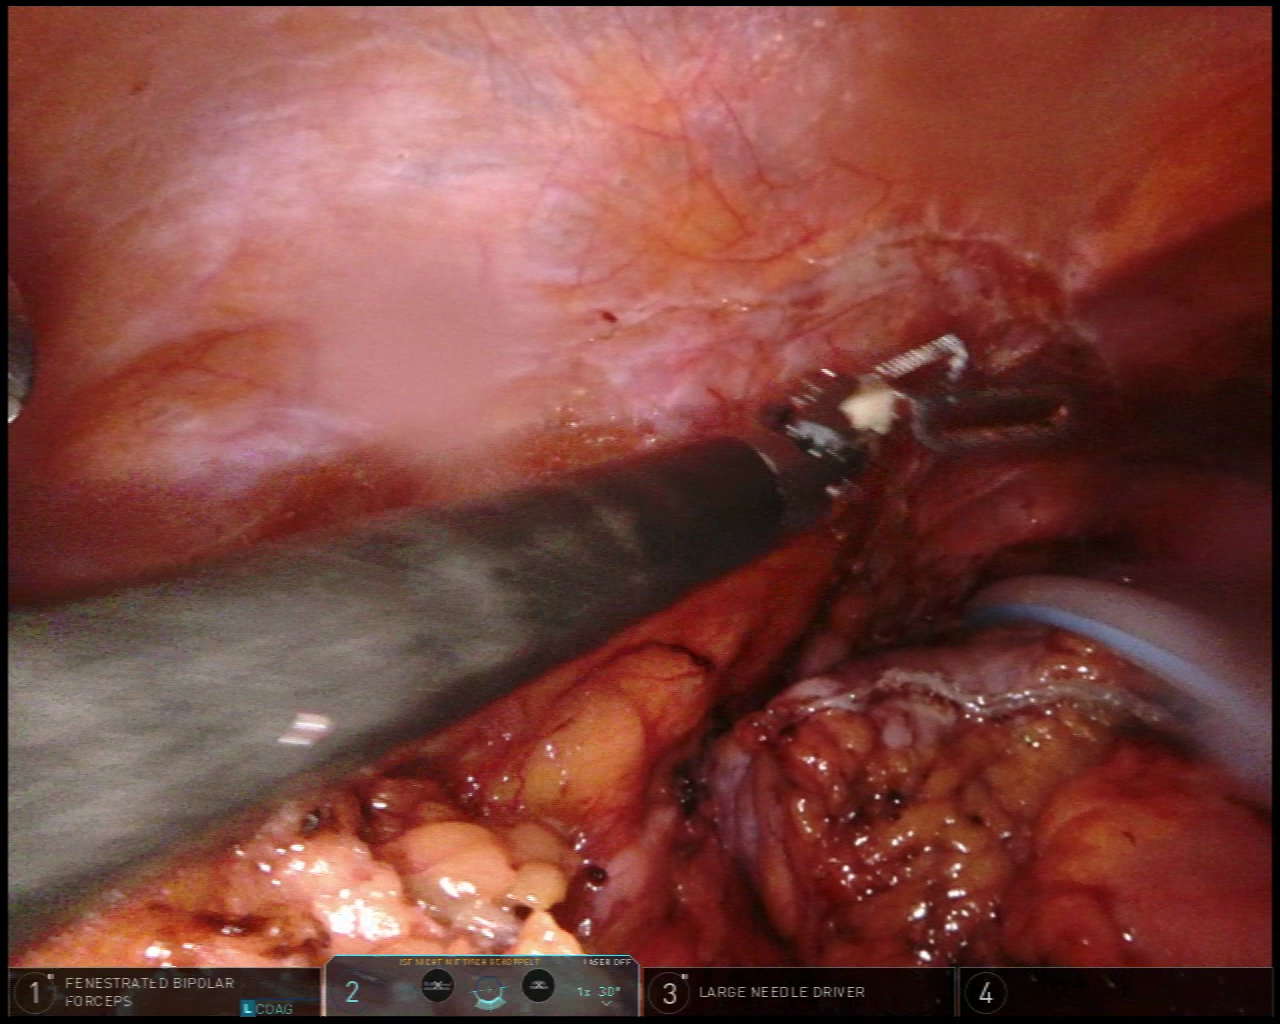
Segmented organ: ureter
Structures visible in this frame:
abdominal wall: yes
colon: no
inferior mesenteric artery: no
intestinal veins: no
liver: no
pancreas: no
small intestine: no
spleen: no
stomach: no
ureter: yes
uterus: no
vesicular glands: no